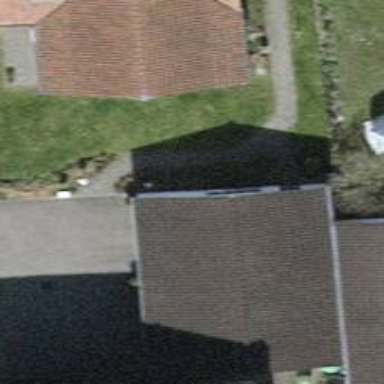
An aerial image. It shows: Garage.